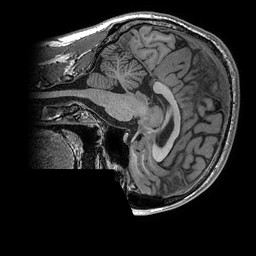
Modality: T1w
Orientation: sagittal
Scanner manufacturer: ge
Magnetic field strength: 3 T
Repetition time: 0.008156 s
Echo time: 0.00318 s